Question: I have many coordinates that I am plotting using a 'MKMapOverlay' and 'CoreLocation' and I want to be able to contain them all in a view.
How can I contain them all? I thought about taking the halfway point between my first and last coordinate, but if it's not a direct route or if they end up at the same location, then some coordinates may be cut out of the screen.
For example, this would be an example with some points cut out to the bottom right.

Again, if this were on the iPhone, how could I make the map contain all of the points using 'MKCoordinateRegion'?
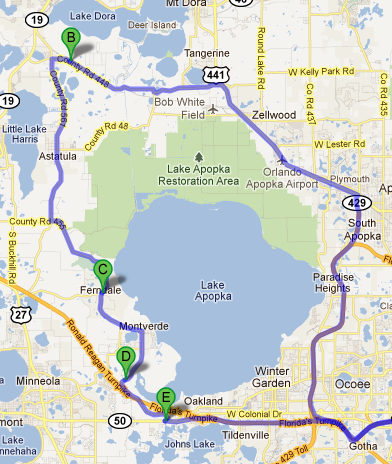
Answer: I think you need to loop through all your coordinates and find the Northern, Eastern, Southern and Western bounds. Then you can create a coordinate region based on all values.
Perhaps you could have a look at <URL> for implementation help?